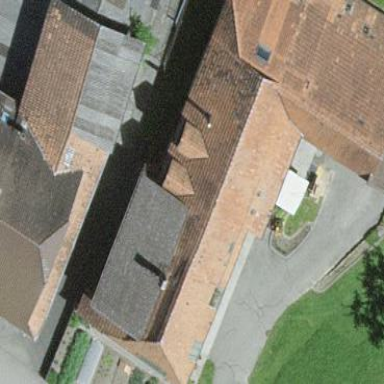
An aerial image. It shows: Farm building.